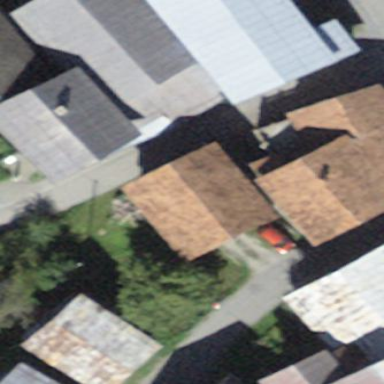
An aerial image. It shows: Shed building.